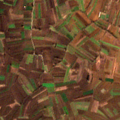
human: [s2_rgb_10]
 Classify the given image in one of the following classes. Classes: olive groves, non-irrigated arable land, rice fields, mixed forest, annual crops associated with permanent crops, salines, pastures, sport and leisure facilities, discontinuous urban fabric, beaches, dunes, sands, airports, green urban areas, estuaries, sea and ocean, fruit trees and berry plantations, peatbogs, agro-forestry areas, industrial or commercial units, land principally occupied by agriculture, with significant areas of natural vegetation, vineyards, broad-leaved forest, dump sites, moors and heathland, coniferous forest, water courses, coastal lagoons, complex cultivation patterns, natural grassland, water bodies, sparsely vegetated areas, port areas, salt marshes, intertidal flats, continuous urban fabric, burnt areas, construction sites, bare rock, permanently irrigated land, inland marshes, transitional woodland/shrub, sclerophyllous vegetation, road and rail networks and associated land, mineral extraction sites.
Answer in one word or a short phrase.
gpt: discontinuous urban fabric, non-irrigated arable land